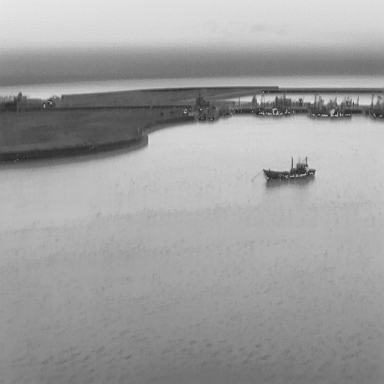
There are four bulk_carriers in the infrared image.